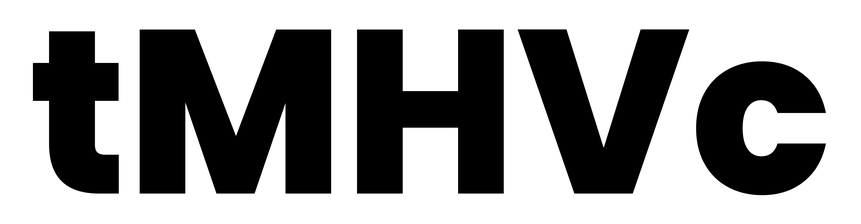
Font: Poppins-ExtraBold